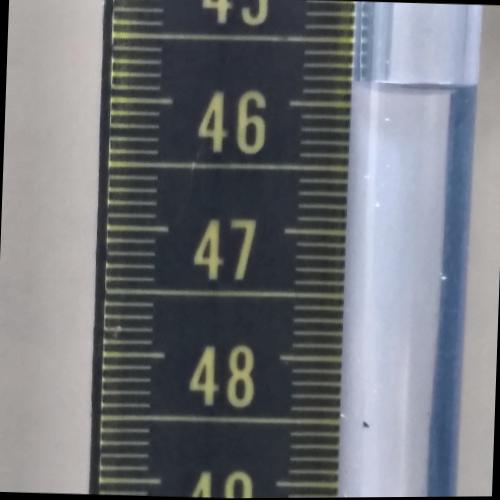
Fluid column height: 45.8 cm